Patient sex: M
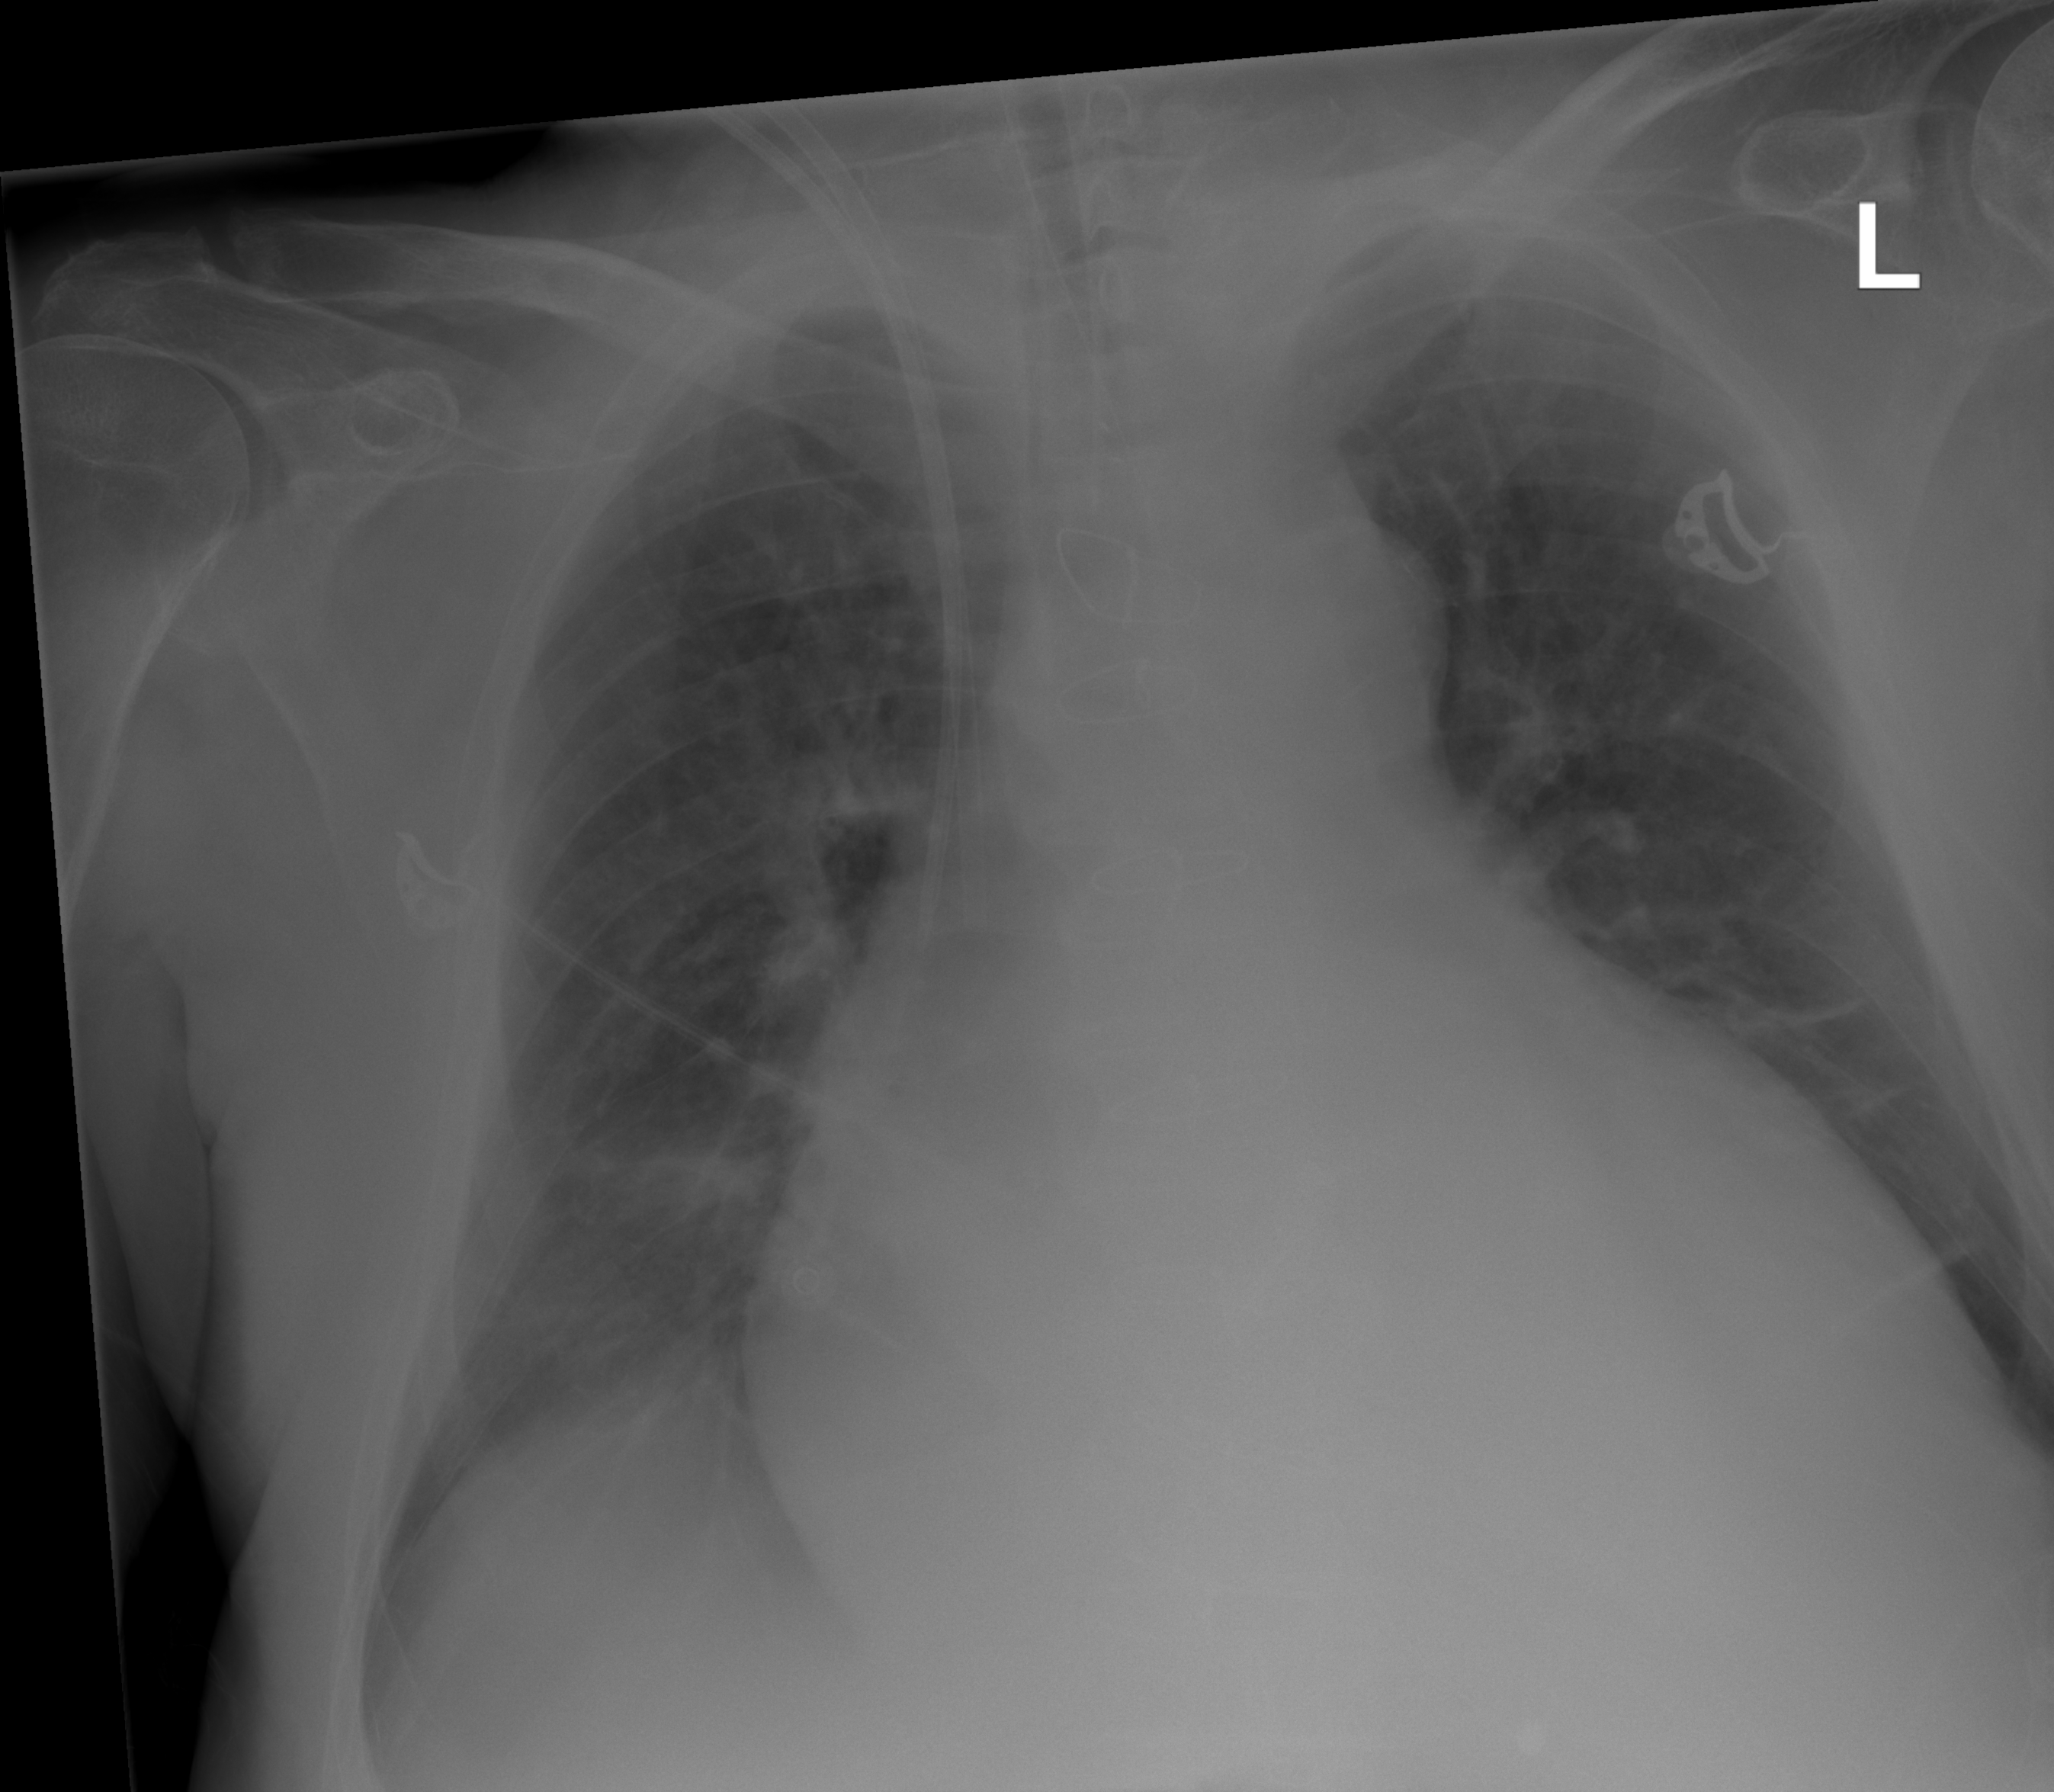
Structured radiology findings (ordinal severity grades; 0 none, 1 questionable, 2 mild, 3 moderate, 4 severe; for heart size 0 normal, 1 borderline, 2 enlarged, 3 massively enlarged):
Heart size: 3
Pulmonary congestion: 0
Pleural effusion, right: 0
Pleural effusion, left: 0
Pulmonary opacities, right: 2
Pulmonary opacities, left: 0
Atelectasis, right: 2
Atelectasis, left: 2